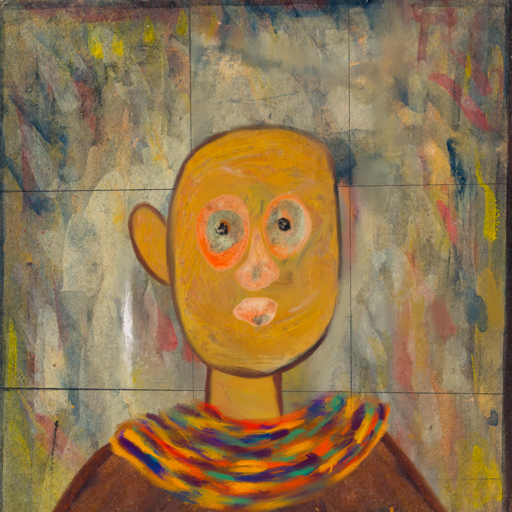
Background: GypsyMother, Head And Neck Front: After_Raid, Face Front: Childish, Bust: Comrade, Hair Front: Blank, Head Accessory: Blank, Second Necklace: An_Impression_2, Necklace: Blank, Baby: Blank